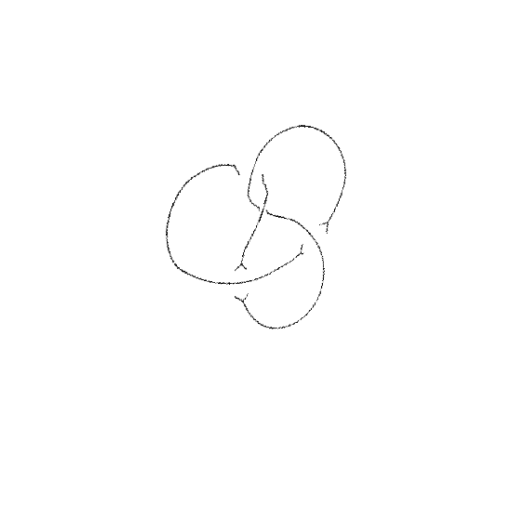
Crossing number: 4